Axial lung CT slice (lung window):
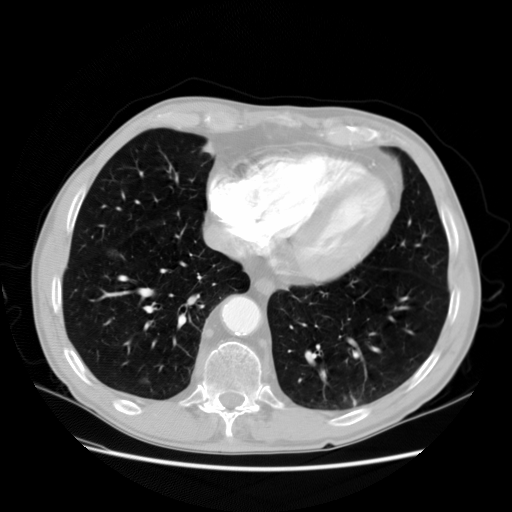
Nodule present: yes
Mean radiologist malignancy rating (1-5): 2